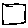
Label: square